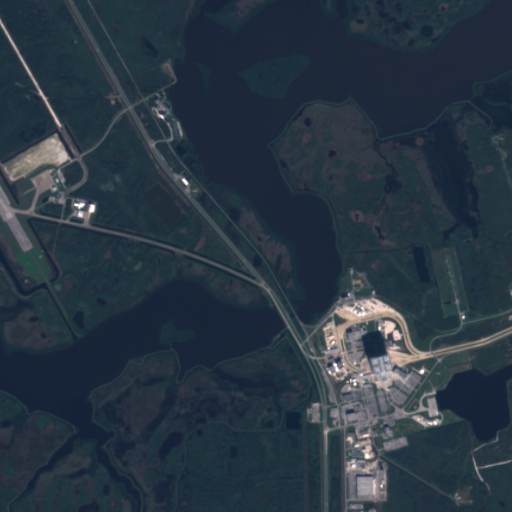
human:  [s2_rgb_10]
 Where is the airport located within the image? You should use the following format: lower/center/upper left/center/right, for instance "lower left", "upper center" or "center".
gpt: The airport is located in the upper left of the image.
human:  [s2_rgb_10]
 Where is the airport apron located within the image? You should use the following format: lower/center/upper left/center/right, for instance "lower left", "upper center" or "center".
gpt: The airport apron is located in the upper left of the image.
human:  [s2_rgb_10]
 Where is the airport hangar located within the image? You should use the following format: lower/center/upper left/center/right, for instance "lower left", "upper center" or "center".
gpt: The airport hangar is located in the lower right of the image.
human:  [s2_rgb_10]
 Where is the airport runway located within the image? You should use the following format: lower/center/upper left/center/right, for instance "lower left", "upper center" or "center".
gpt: The airport runway is located in the upper left of the image.
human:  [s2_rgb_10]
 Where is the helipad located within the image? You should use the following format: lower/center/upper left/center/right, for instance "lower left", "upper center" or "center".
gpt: The helipad is located in the lower right of the image.
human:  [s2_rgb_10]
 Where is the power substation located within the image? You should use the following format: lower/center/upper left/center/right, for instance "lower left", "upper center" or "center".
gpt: The power substation is located in the lower center of the image.
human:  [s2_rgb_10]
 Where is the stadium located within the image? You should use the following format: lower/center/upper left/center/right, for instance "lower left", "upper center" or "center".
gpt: The stadium is located in the upper center of the image.
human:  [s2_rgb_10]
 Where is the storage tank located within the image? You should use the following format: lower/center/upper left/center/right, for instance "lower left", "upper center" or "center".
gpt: The storage tank is located in the lower right of the image.
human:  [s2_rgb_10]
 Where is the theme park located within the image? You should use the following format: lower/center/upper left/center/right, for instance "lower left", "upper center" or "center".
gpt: The theme park is located in the upper left of the image.
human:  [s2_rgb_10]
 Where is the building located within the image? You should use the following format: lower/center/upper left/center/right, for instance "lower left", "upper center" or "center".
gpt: There is no building in the image.